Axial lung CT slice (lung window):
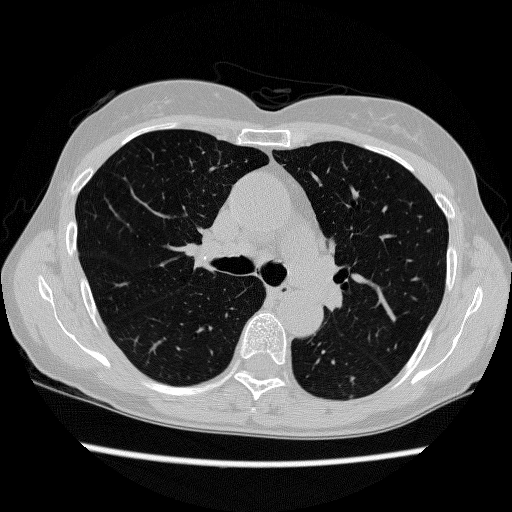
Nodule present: no